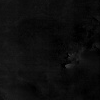
Atmospheric dust classification: not_dusty